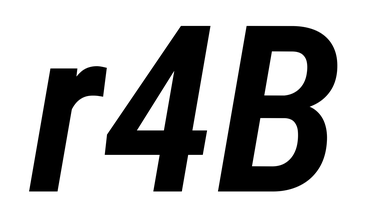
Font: Roboto-Italic_Condensed_SemiBold_Italic